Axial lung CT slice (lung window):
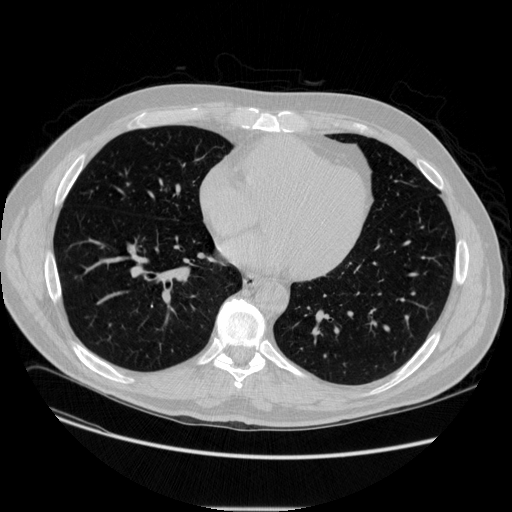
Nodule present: no